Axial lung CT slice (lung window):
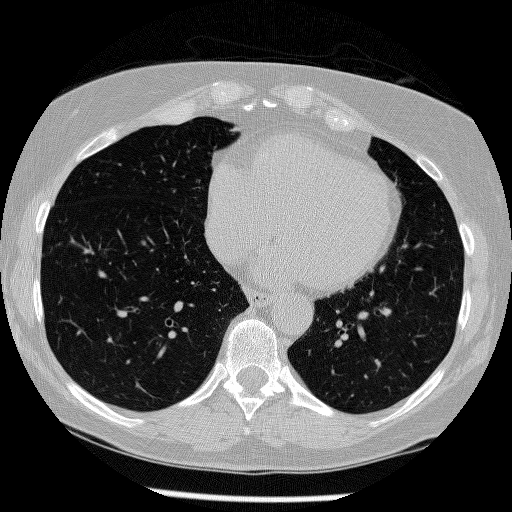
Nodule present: yes
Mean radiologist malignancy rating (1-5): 3